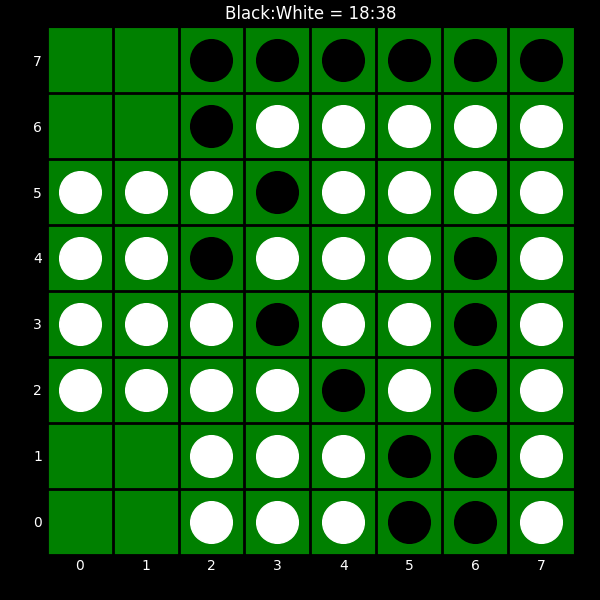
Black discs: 18
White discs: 38